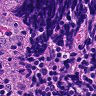
Metastatic tissue present: no